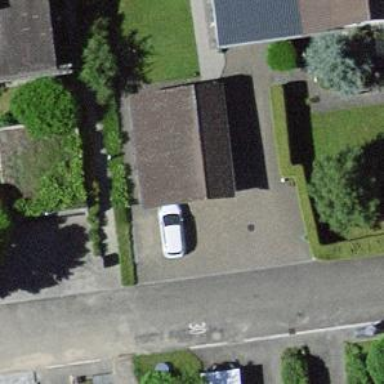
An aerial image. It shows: Garage.